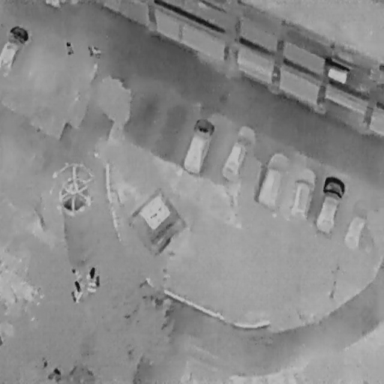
There are nine objects shown in the infrared image, including seven Cars, and two People.